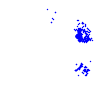
Particle: electron